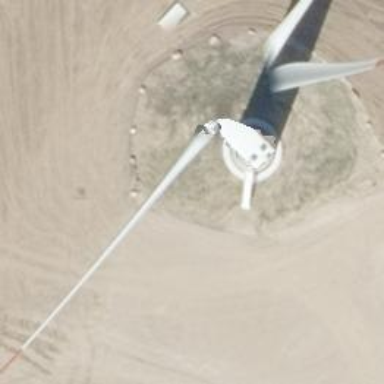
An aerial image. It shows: Wind generator powered by wind turbines of horizontal axis type. It is manufactured by Vestas.